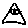
Label: triangle